【题型】填空题　【知识点】解析几何　【难度】easy
如图, 在平面直角坐标系中, 半径为 2 的 $\odot P$ 的圆心 $P$ 的坐标为 $(-3,0)$，将 $\odot P$ 沿 $x$ 轴正方向平移，使 $\odot P$ 与 $y$ 轴相交，则平移的距离 $d$ 的取值范围是\underline{\quad }。

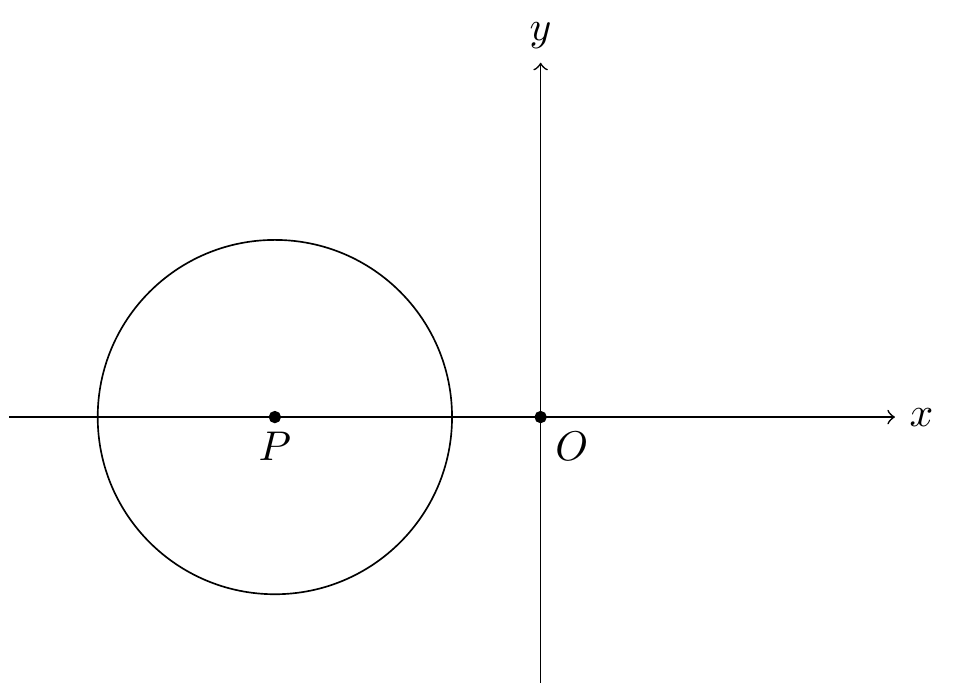
【解答】
解：$\odot P$ 的圆心 $P$ 的坐标为 $(-3,0)$,

$\therefore OP = 3$,

$\because \odot P$ 的半径为 $2$,

$\therefore AP = BP = 2$,

$\therefore OA = 1$, $OB = 5$,

$\therefore$ 当 $\odot P$ 位于 $y$ 轴左侧且与 $y$ 轴相切时，平移的距离为 $1$,

当 $\odot P$ 位于 $y$ 轴右侧且与 $y$ 轴相切时，平移的距离为 $5$,

$\therefore$ 平移的距离 $d$ 的取值范围是 $1 < d < 5$,

故答案为：$1 < d < 5$。

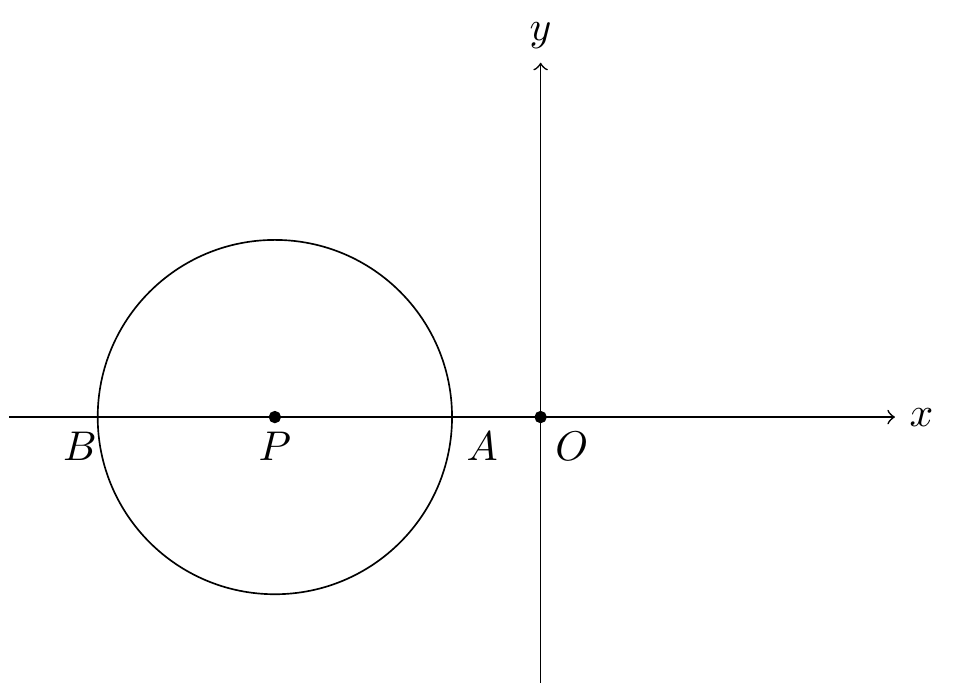